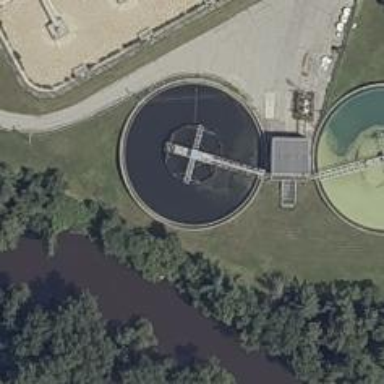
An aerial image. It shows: Wastewater plant.